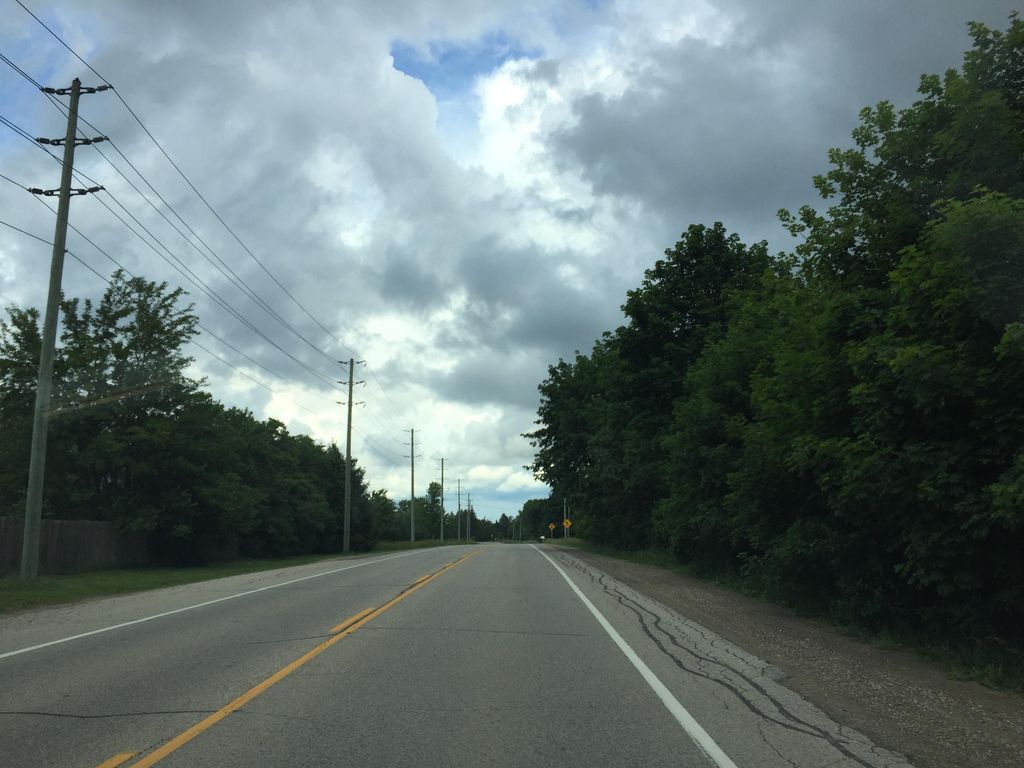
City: kitchener-waterloo